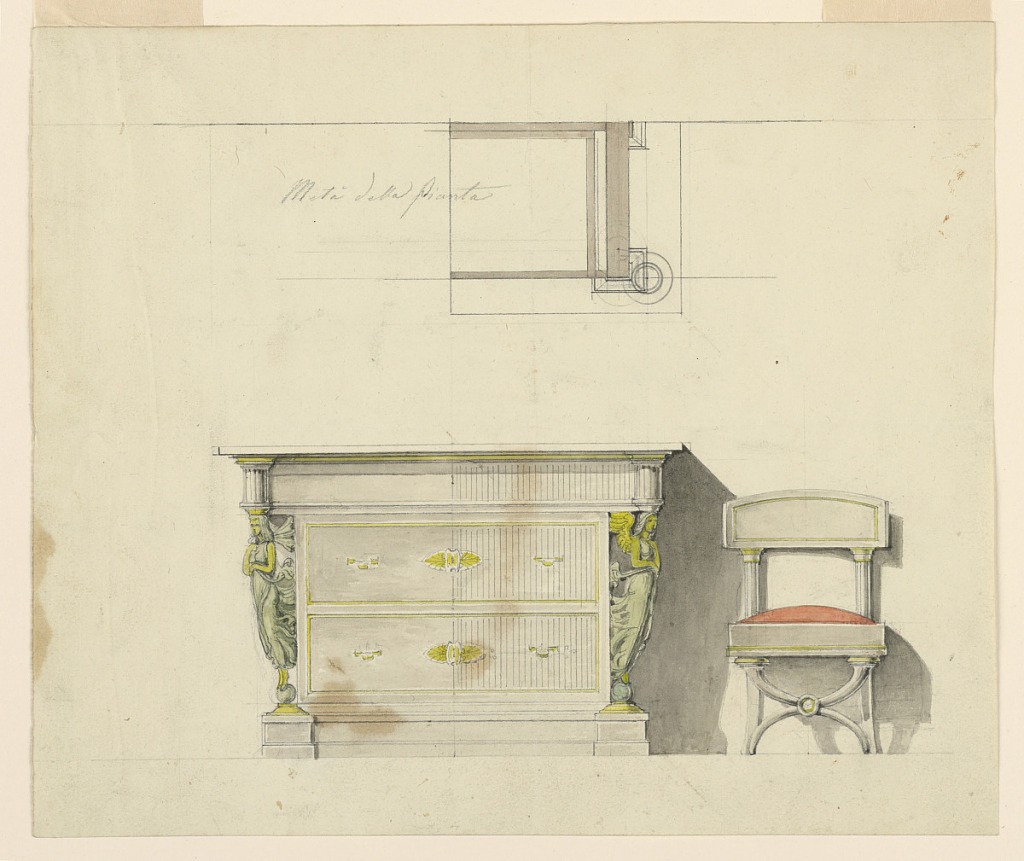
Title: Design for a Dresser and Chair
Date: ca. 1800
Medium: Graphite, brush and watercolor on light green-gray paper
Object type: Drawing
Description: Horizontal rectangle. At top, the right half of a plan for the chest of drawers with a graphite inscription. Below at left is the dresser seen from the front. Its upper drawer has laterally capitals supported by two winged female genii standing upon small balls beside the lower two drawers. Below is a vase. At right, chair seen from the front with red upholstery. The front legs have the shape of two curved and crossed cornucopias.